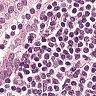
Metastatic tissue present: yes